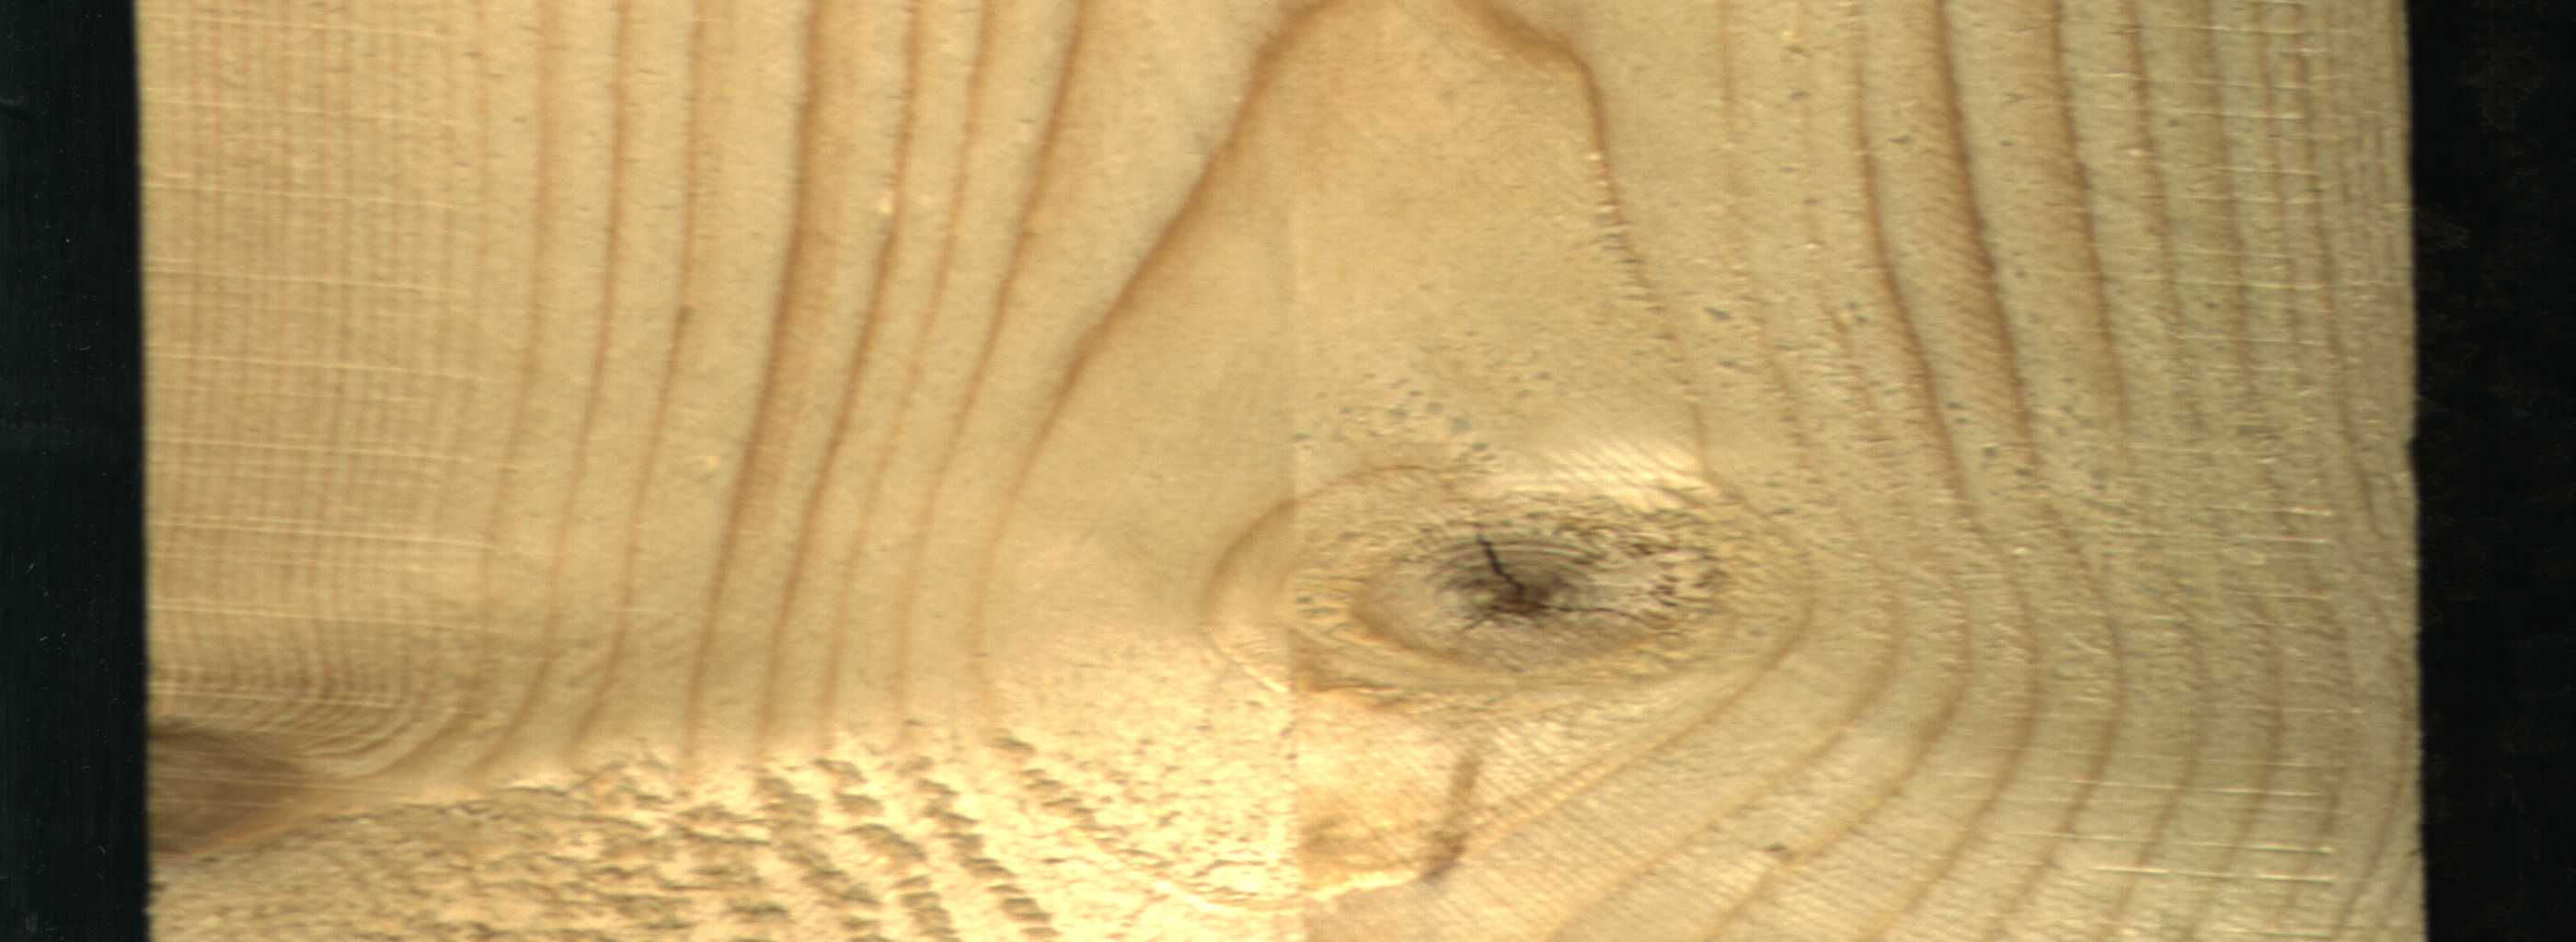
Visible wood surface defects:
knot_with_crack
Live_Knot